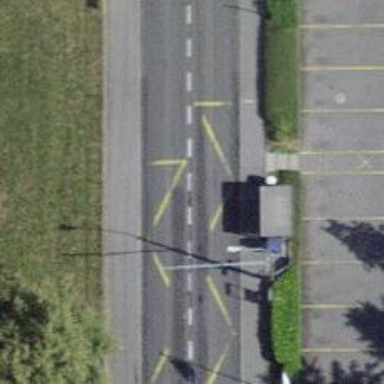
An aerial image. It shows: Tertiary road with asphalt surface. The road has trolley wires and separate sidewalks on both sides.